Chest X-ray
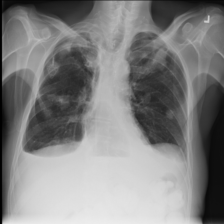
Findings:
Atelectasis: negative
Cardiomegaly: negative
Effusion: positive
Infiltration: negative
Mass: negative
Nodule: negative
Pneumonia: negative
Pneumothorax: negative
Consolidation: negative
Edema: negative
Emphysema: negative
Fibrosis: negative
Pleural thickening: negative
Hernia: negative